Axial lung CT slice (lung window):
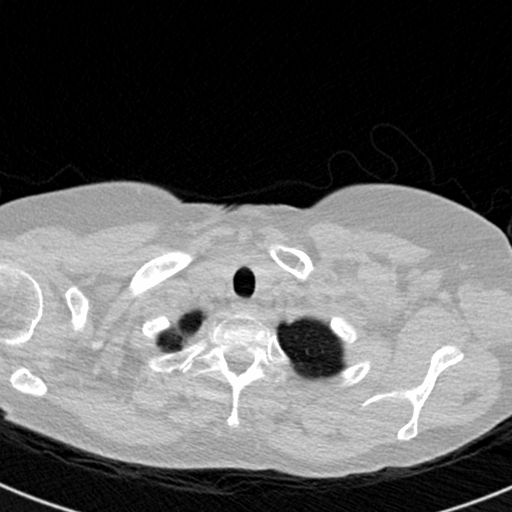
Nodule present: no